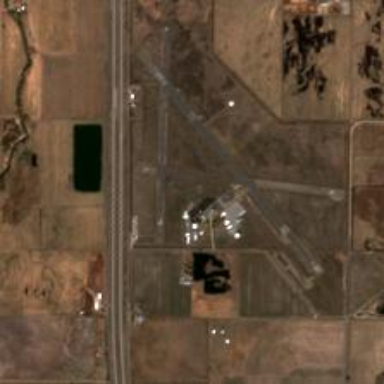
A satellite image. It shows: Runway at airport.